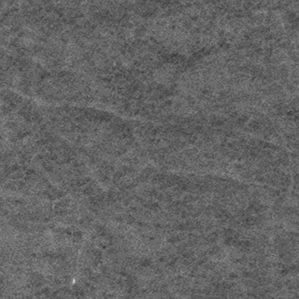
Label: frost